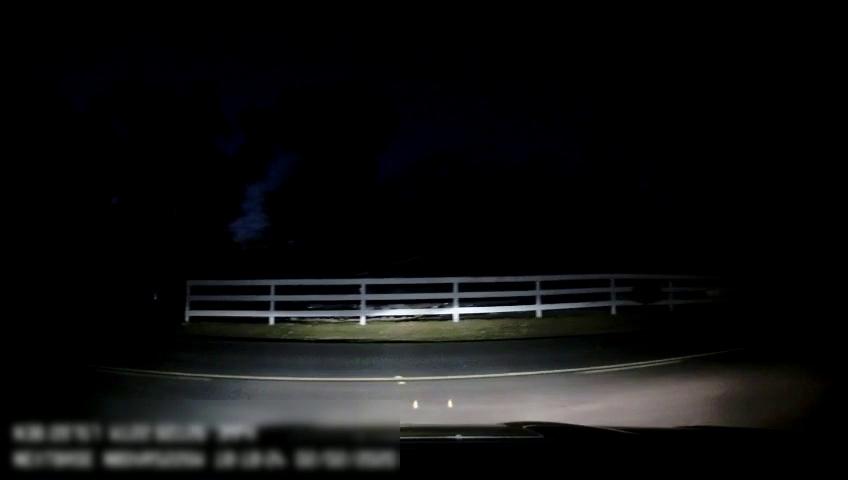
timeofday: Night
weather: Other
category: Drivable Space
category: Lanes | Current Lane